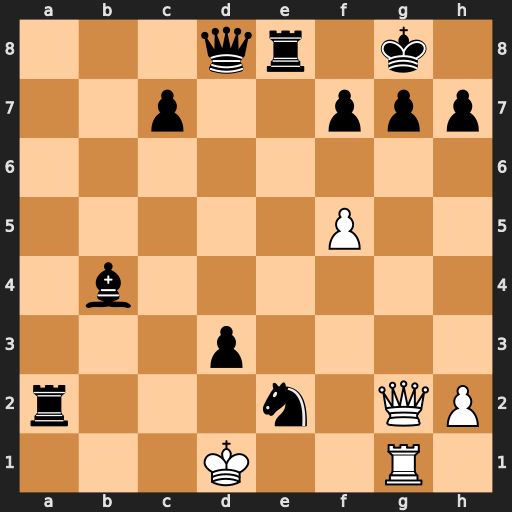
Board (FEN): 3qr1k1/2p2ppp/8/5P2/1b6/3p4/r3n1QP/3K2R1
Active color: w
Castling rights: -
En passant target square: -
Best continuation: Qxg7#